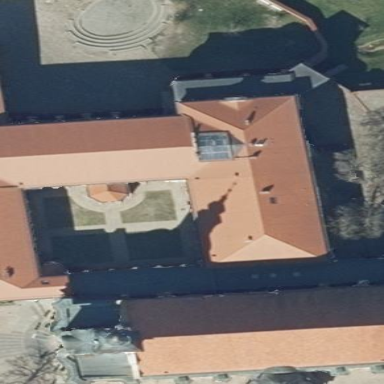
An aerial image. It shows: Historic monastery building.